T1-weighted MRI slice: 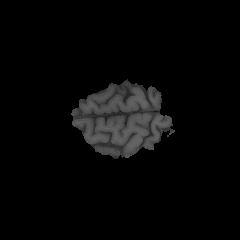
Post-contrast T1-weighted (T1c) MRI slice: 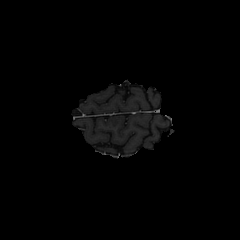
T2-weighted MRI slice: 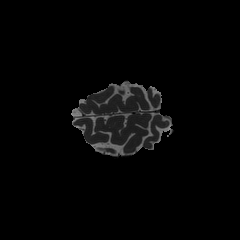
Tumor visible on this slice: no